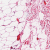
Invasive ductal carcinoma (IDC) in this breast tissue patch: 0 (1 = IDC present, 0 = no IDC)